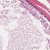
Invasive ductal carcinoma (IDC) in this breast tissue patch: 0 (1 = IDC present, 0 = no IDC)